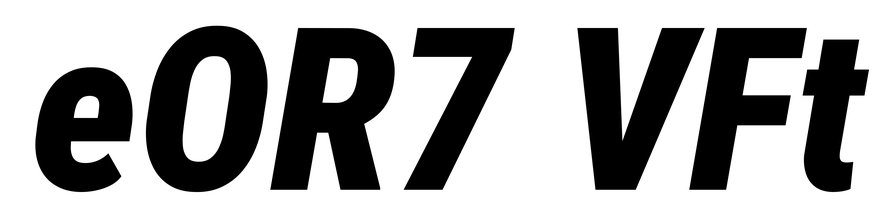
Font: Roboto-Italic_Condensed_Black_Italic